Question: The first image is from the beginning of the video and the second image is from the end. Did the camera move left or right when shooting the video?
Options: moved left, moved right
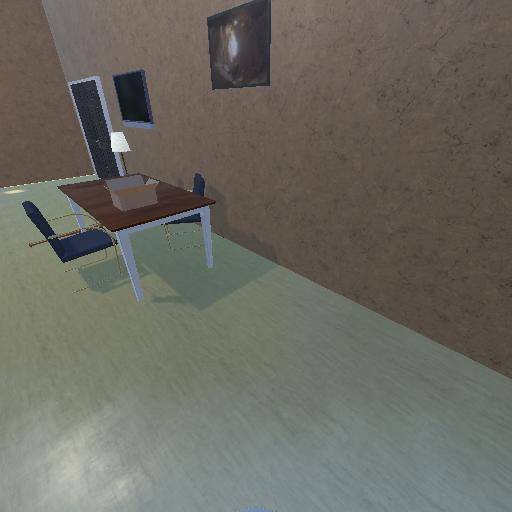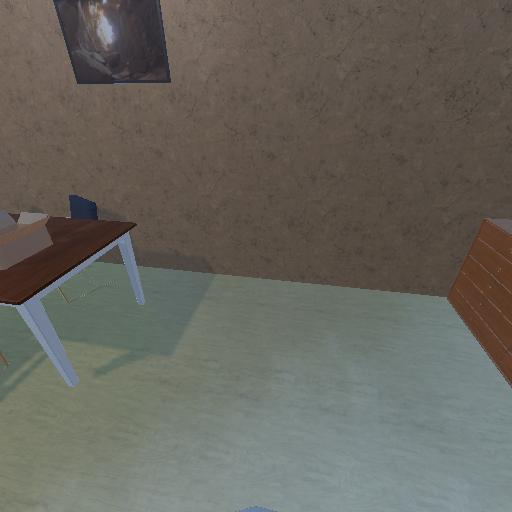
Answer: moved left